Field crop: maize
Growth stage: 1
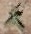
Species: atriplex